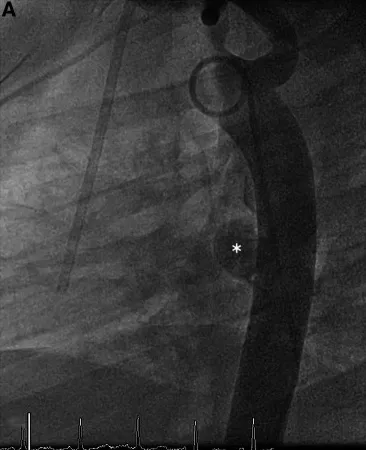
Thoracic CT scan. Pre-intervention.
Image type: radiology (x_ray)